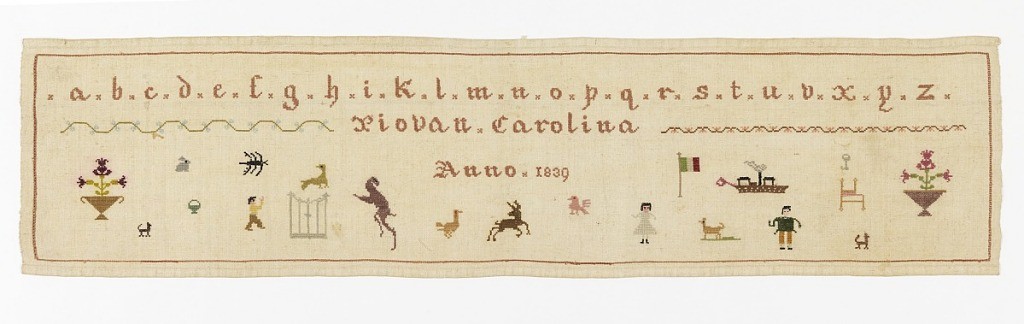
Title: Sampler
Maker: Caroline Piovan, Italian
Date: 1839
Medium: silk, mercerized cotton and wool embroidery on linen foundation Technique: embroidered in cross, eyelet and four sided cross stitches on plain weave foundation
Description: Short and wider rectangle with alphabet, signature and isolated motifs including Italian flag.  Mercerized cotton present in the sampler makes the embroidered date impossible.